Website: macys
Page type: delivery-shipping
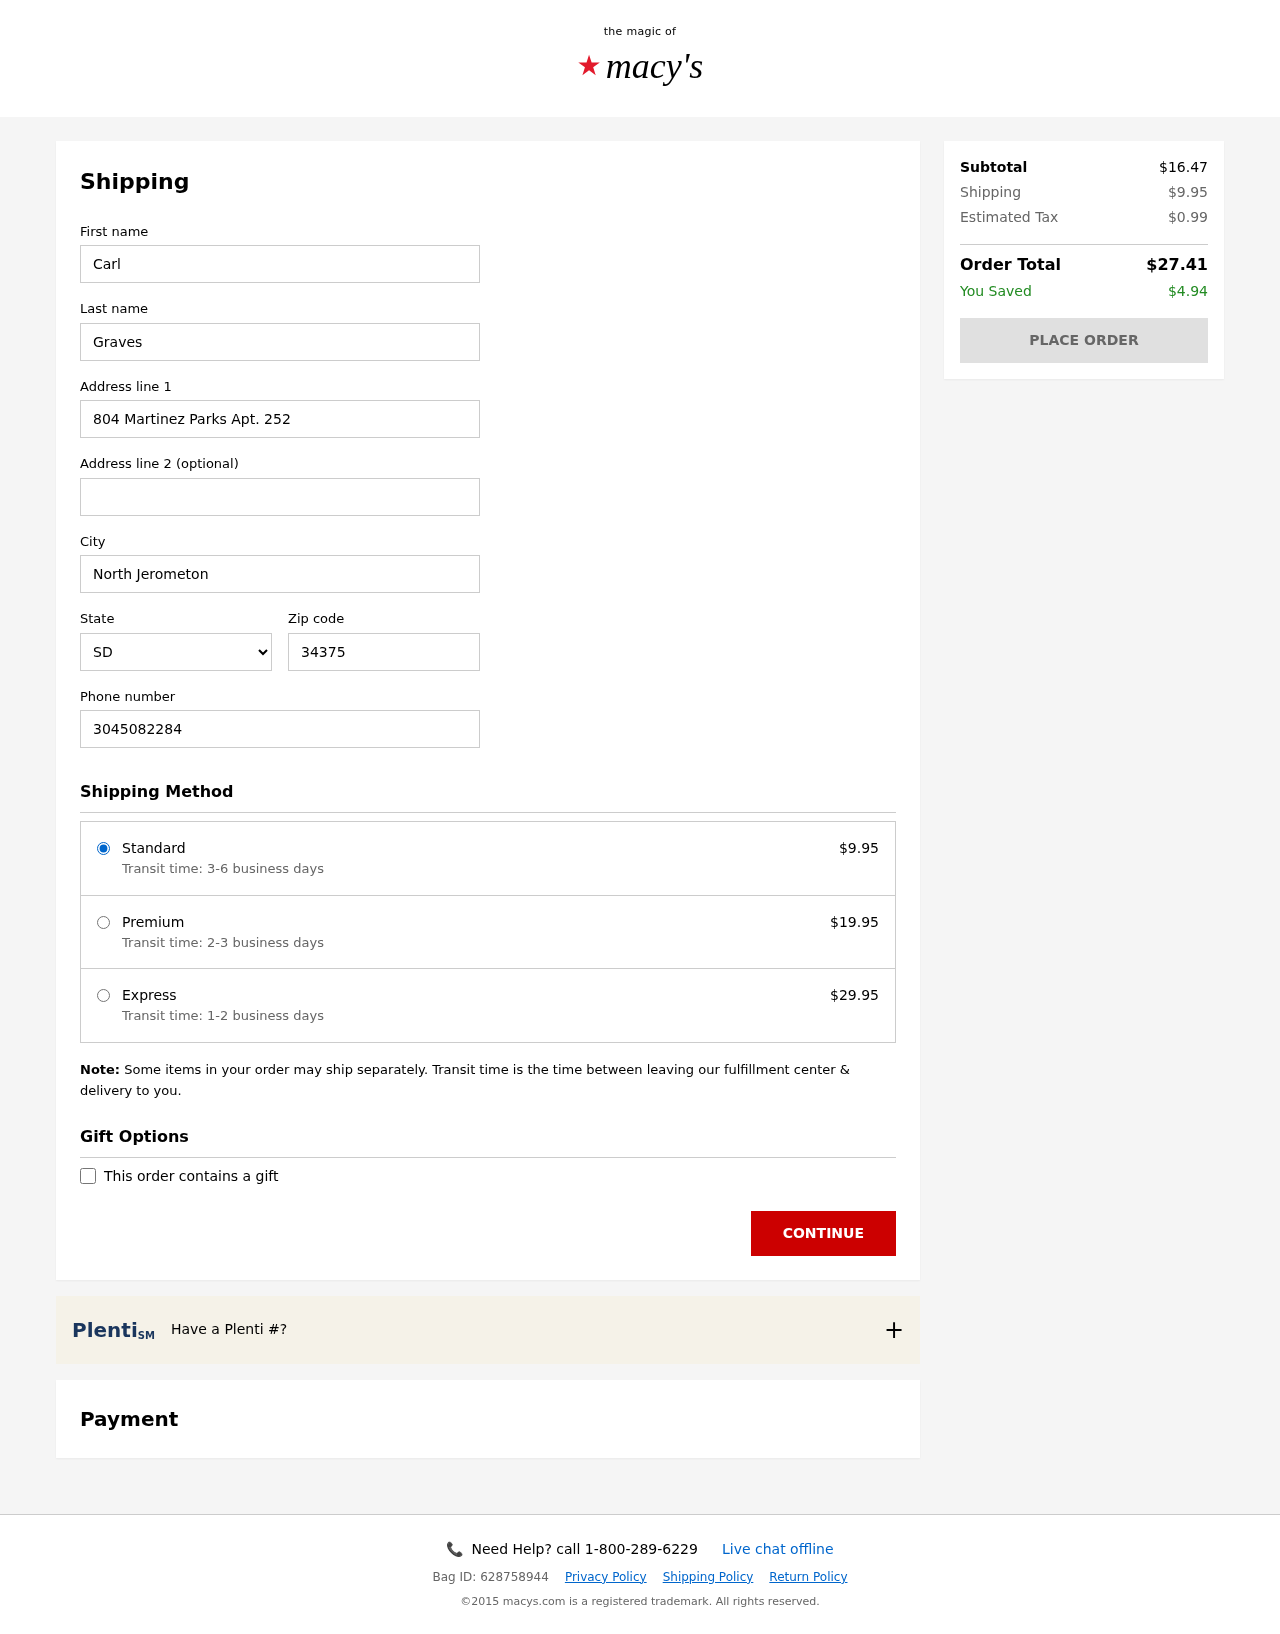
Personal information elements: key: PII_CITY
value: North Jerometon
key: PII_FIRSTNAME
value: Carl
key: PII_LASTNAME
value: Graves
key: PII_PHONE
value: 3045082284
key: PII_POSTCODE
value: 34375
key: PII_STATE_ABBR
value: SD
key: PII_STREET
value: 804 Martinez Parks Apt. 252
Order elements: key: ORDER_SHIPPING_COST
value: $9.95
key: ORDER_SHIPPING_PREMIUM
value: $19.95
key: ORDER_SHIPPING_EXPRESS
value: $29.95
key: ORDER_SUBTOTAL
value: $16.47
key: ORDER_TAX
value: $0.99
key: ORDER_TOTAL
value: $27.41
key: ORDER_SAVINGS
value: $4.94